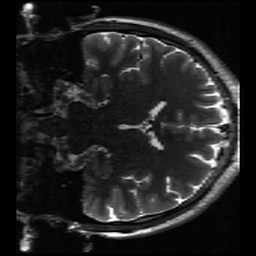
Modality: inplaneT2
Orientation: coronal